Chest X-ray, PA view. Patient: 24 years old, sex F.
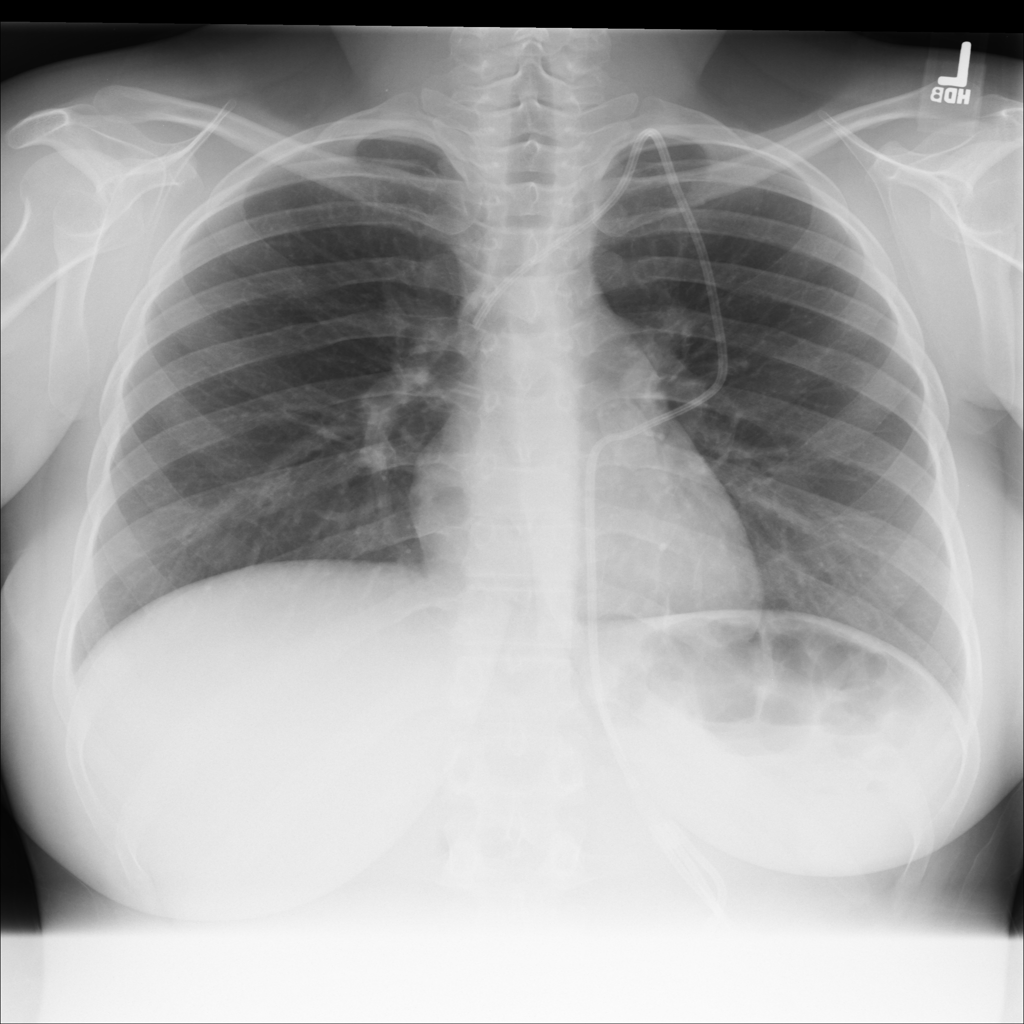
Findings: No Finding